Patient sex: M
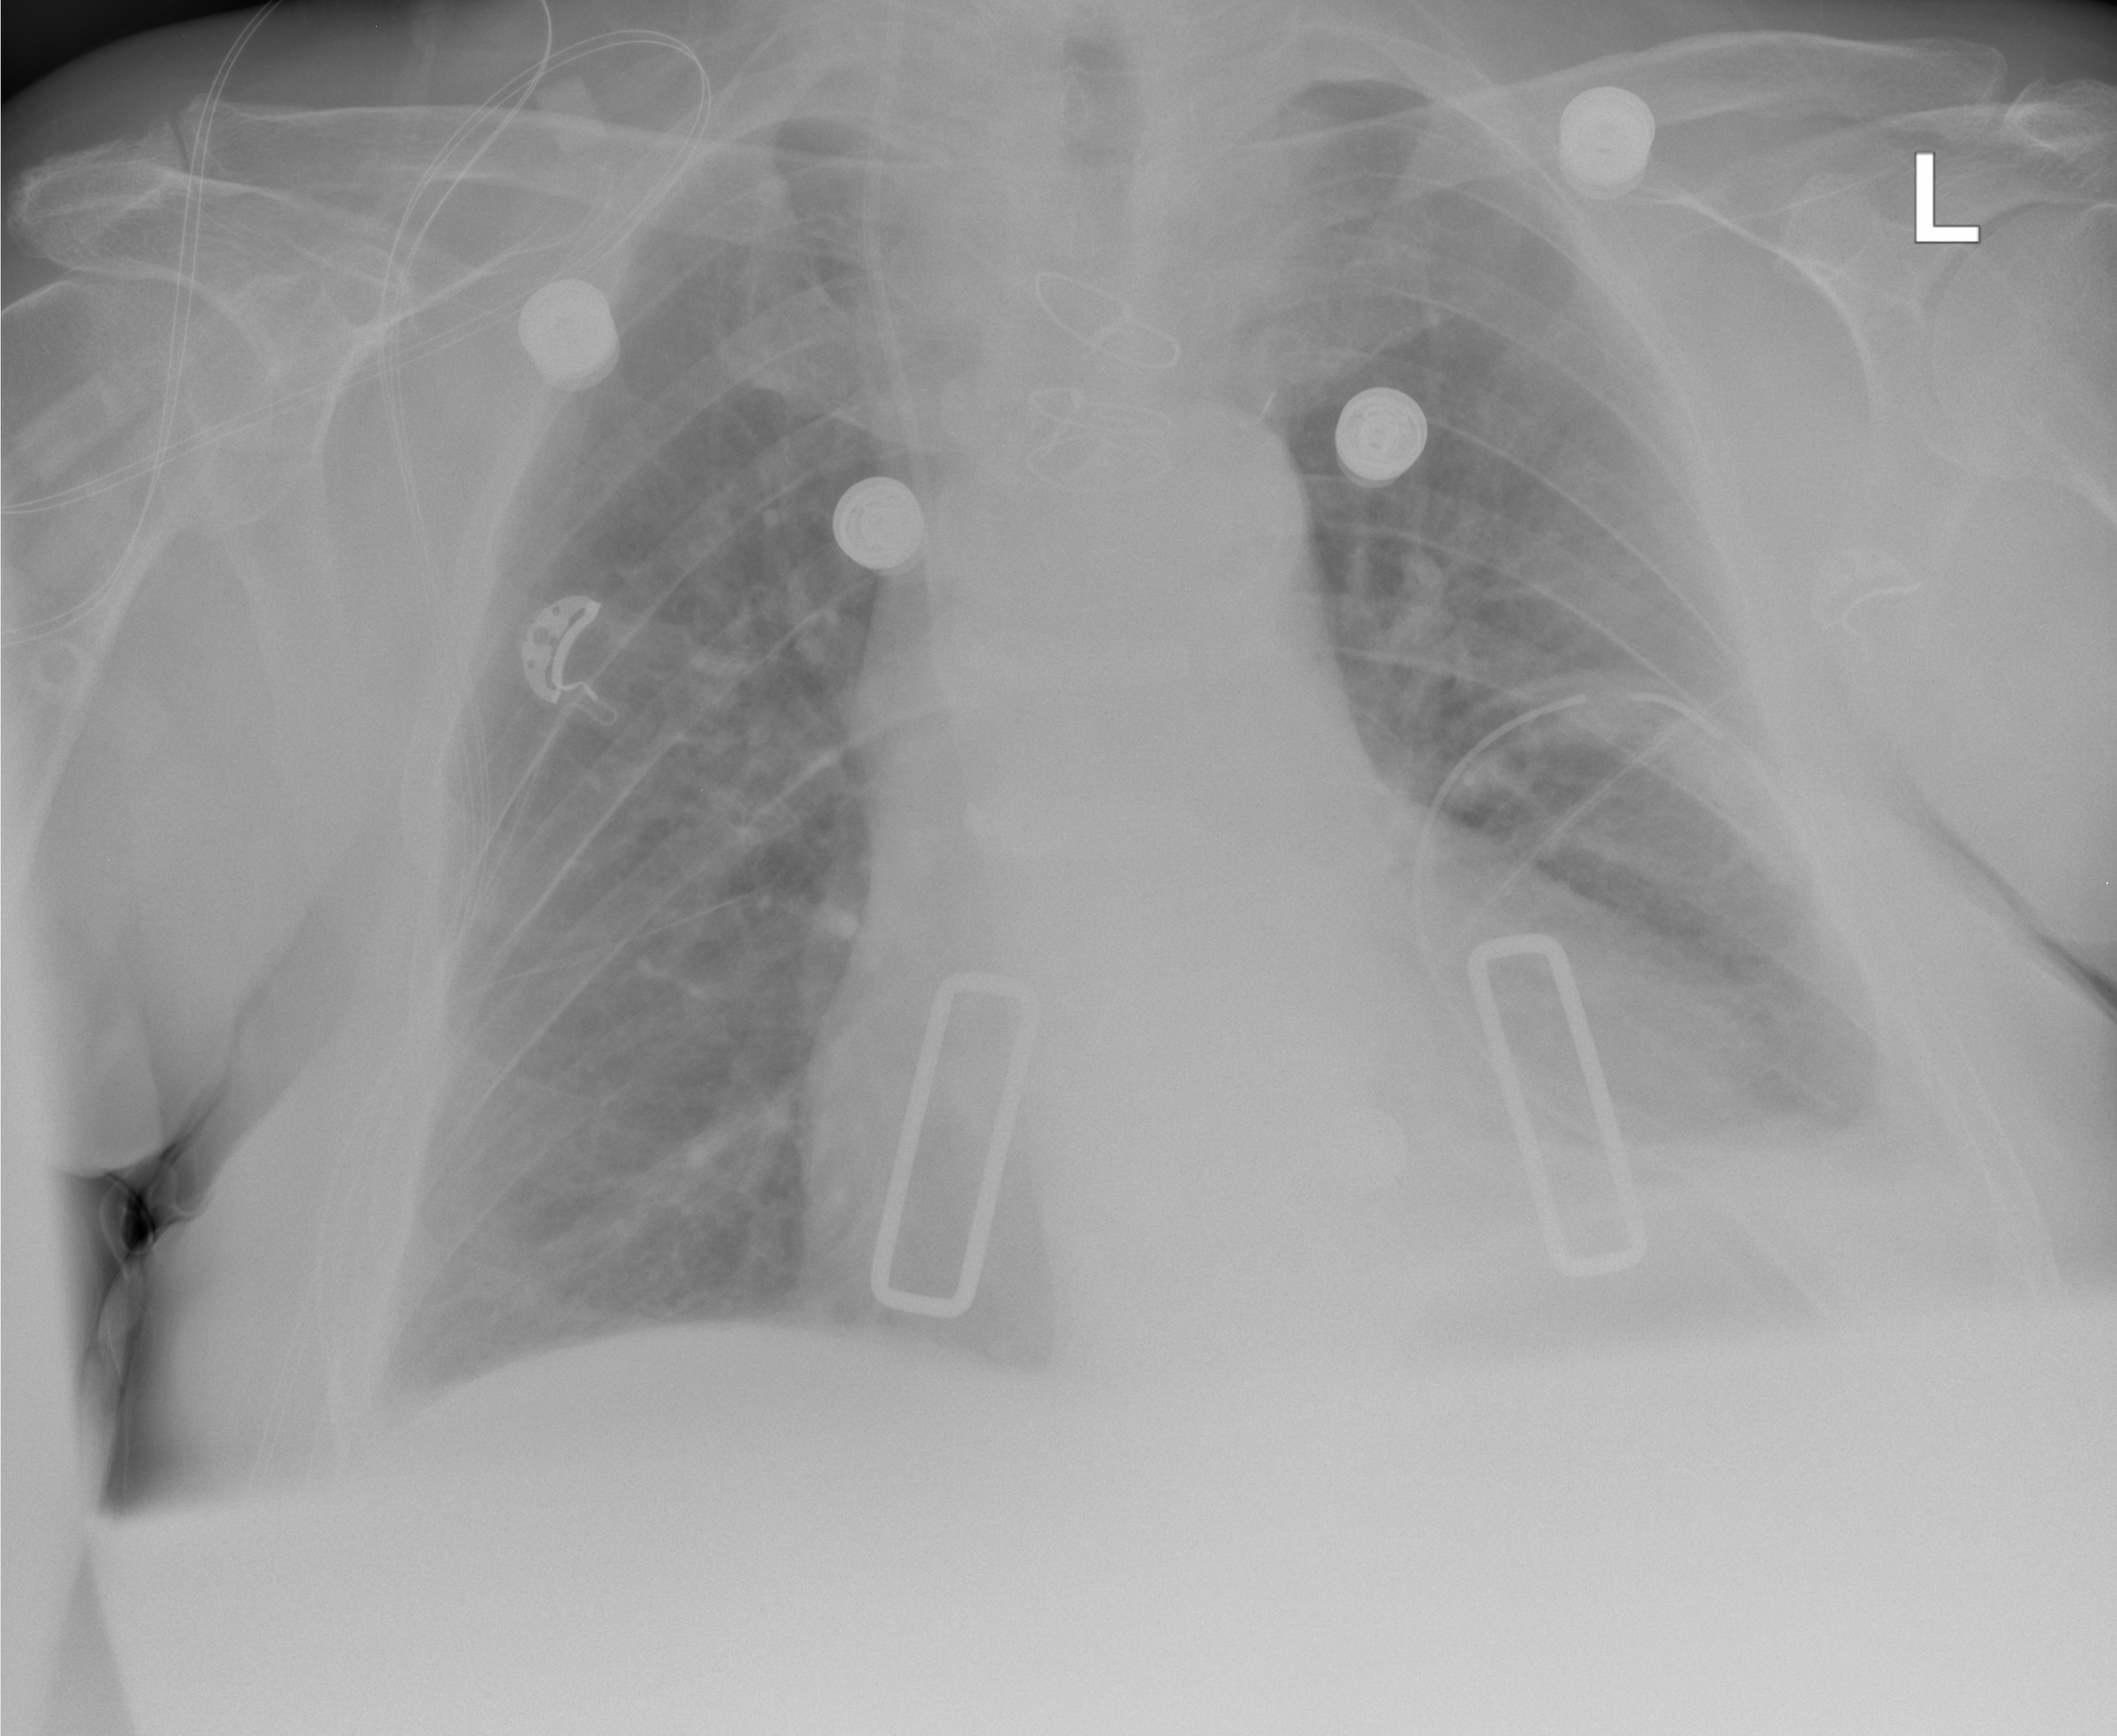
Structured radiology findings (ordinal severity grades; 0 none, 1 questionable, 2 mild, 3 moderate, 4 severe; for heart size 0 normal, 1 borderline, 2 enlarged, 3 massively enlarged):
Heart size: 2
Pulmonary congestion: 0
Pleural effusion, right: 1
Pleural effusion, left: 2
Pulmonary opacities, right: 0
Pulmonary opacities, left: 0
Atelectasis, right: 0
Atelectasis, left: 0